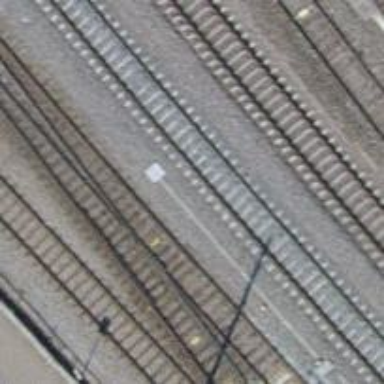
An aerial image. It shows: Single-track electrified railway siding with contact line.